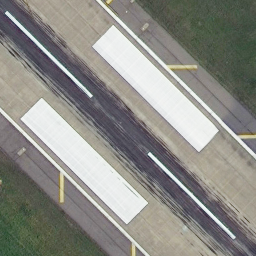
Label: runway